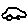
Label: car